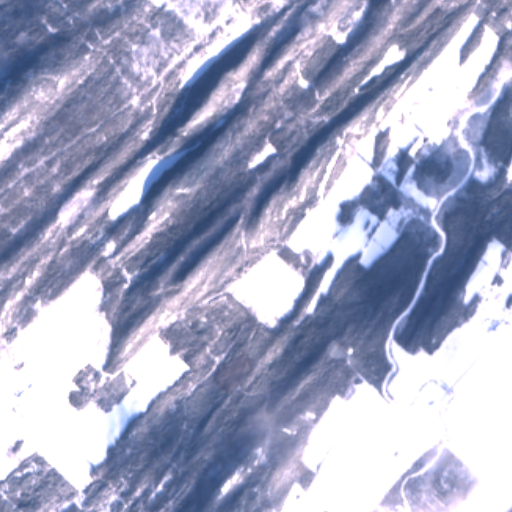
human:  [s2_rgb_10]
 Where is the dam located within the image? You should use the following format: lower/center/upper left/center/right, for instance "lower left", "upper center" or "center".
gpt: The dam is located in the upper center of the image.
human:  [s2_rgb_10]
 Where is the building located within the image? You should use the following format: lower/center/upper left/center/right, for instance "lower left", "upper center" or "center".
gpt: There is no building in the image.